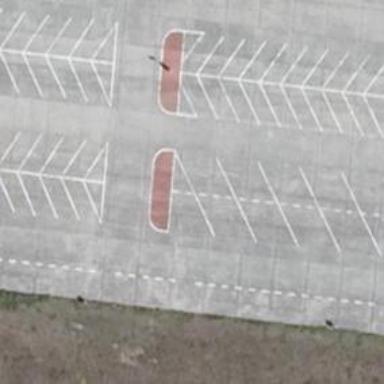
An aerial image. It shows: Road serving as parking aisle.